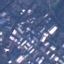
Land use / land cover: Industrial